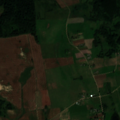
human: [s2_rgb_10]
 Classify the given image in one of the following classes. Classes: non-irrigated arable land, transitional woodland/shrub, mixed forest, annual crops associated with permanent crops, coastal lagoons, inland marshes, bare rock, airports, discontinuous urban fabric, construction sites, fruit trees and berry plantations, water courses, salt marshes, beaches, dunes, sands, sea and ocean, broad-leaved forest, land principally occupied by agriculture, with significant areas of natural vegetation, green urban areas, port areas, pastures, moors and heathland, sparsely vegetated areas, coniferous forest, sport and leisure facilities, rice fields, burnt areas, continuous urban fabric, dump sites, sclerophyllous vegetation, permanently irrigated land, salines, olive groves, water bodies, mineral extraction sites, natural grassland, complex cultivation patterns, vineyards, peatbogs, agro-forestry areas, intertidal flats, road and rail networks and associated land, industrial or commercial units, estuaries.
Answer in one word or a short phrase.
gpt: non-irrigated arable land, pastures, complex cultivation patterns, land principally occupied by agriculture, with significant areas of natural vegetation, broad-leaved forest, mixed forest